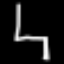
Label: chair